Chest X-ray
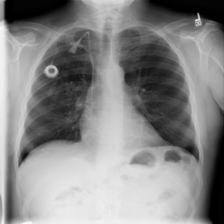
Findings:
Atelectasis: negative
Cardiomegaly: negative
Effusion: negative
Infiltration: negative
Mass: negative
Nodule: negative
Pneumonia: negative
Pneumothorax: negative
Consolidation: negative
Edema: negative
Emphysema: positive
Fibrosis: negative
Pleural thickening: negative
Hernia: negative